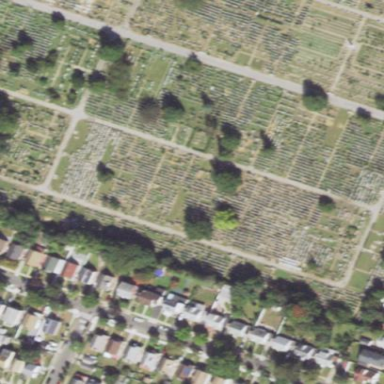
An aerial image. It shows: Sector in the cemetery.